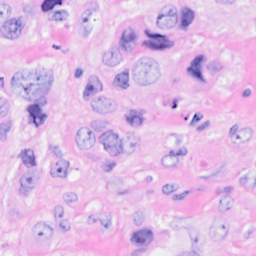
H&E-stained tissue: Breast